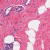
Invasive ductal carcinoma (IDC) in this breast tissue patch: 0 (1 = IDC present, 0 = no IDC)